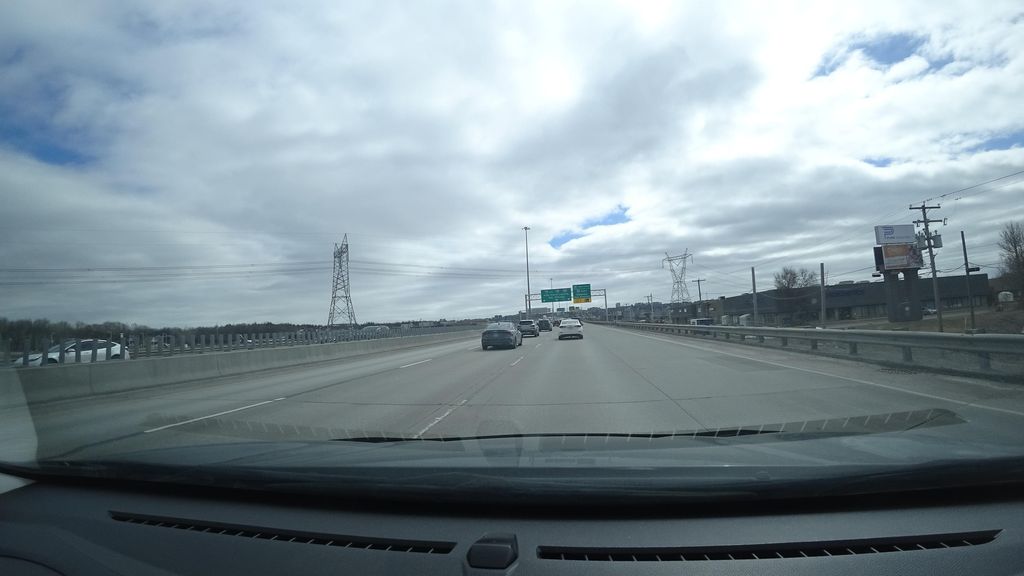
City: quebec_city